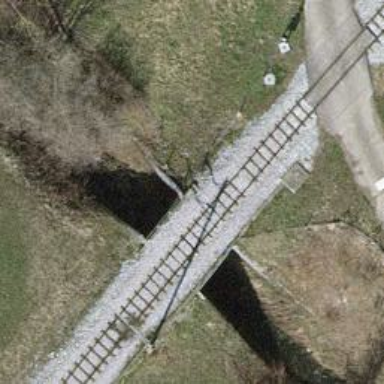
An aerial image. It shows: Narrow-gauge railway bridge with electrified tracks and single track passing over it.